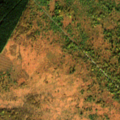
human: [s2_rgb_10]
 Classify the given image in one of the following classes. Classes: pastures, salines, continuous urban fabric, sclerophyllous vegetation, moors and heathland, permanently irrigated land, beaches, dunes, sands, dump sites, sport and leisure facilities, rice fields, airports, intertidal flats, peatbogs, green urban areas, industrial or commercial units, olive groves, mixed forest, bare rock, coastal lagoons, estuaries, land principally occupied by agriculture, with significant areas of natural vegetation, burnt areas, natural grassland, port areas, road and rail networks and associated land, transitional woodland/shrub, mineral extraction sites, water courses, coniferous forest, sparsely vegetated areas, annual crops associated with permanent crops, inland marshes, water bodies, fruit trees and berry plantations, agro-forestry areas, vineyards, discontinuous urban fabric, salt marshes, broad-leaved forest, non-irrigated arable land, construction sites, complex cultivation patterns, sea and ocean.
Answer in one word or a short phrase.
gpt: coniferous forest, moors and heathland, transitional woodland/shrub, peatbogs